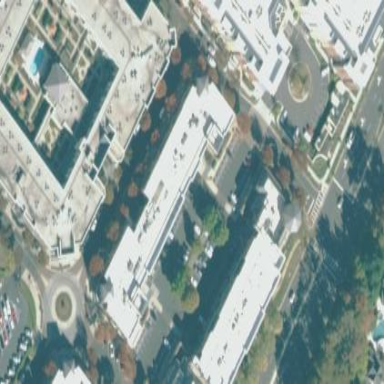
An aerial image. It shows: Retail building.